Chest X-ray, PA view. Patient: 57 years old, sex F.
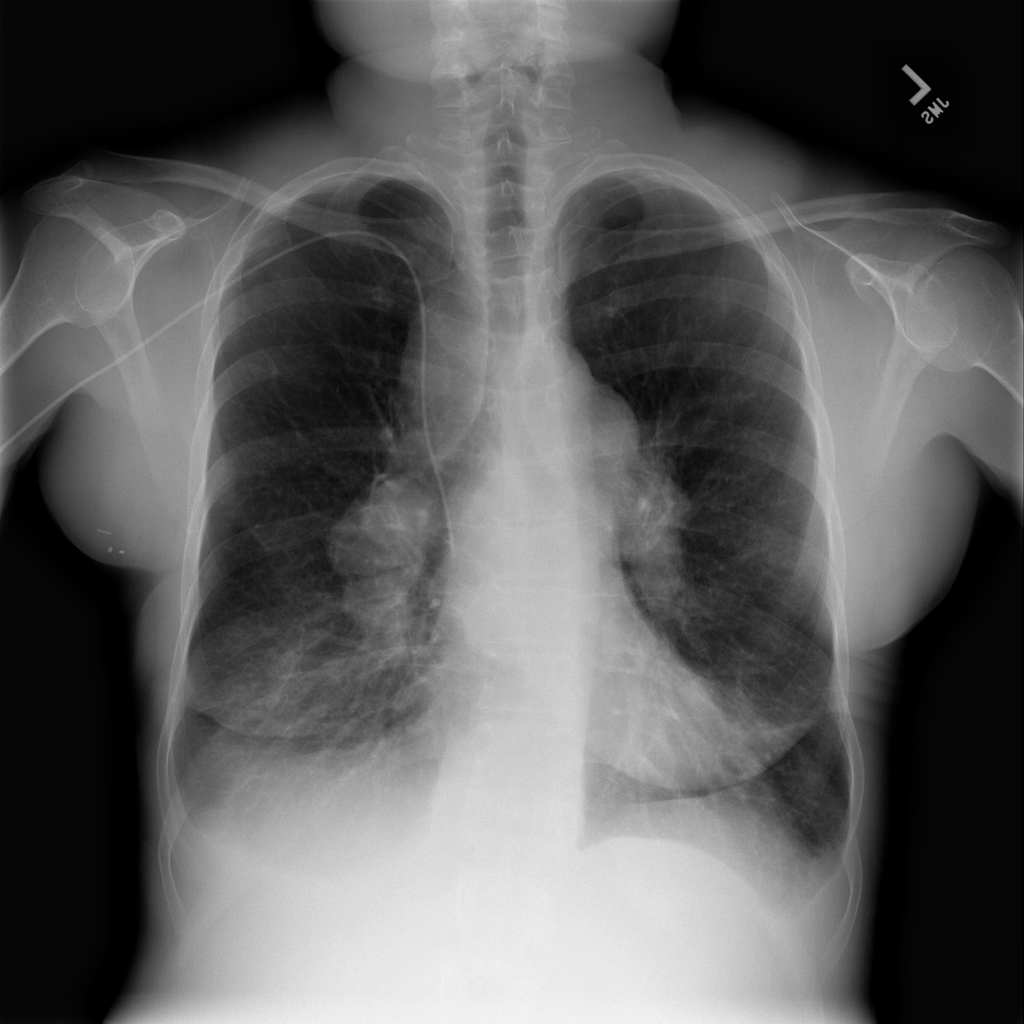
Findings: Effusion